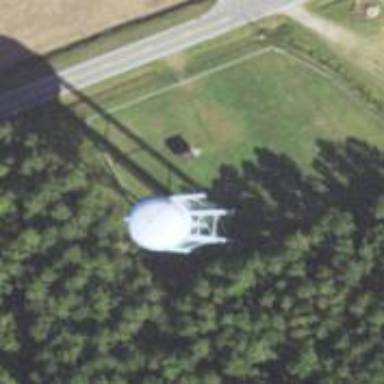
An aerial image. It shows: Water tower that is man-made.